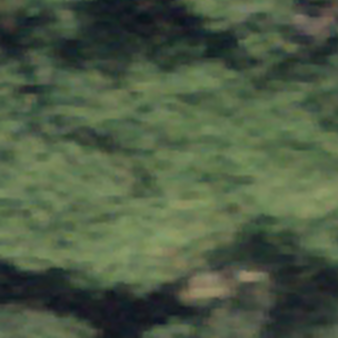
Label: other